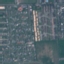
Land use / land cover class: Residential